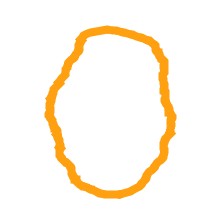
Shape: circle